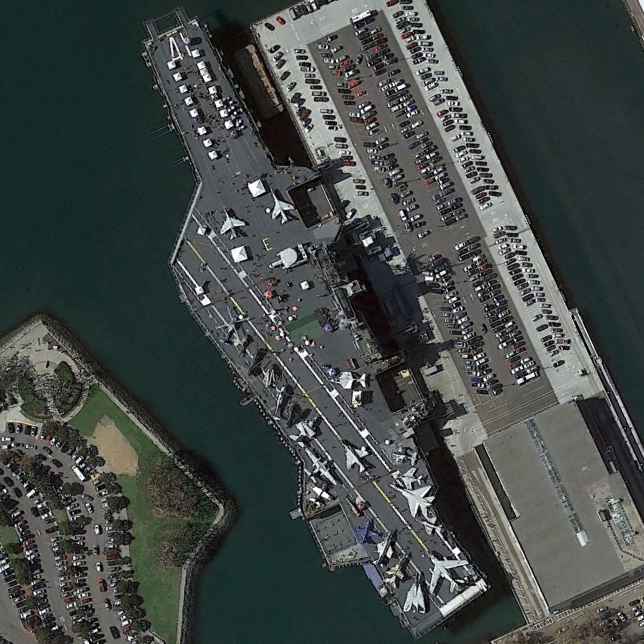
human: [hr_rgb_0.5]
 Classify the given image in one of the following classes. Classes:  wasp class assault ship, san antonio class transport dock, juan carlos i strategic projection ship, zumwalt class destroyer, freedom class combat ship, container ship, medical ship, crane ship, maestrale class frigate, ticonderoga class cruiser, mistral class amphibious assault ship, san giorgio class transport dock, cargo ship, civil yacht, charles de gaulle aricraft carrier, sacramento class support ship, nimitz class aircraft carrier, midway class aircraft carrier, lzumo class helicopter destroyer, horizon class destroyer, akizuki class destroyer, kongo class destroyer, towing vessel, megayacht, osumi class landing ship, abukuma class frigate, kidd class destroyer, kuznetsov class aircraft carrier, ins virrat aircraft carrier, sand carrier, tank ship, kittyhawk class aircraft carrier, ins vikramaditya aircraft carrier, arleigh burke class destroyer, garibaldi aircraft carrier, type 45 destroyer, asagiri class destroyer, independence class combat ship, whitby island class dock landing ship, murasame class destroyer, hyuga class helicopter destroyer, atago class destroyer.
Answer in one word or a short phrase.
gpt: Midway class aircraft carrier